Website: macys
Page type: cart
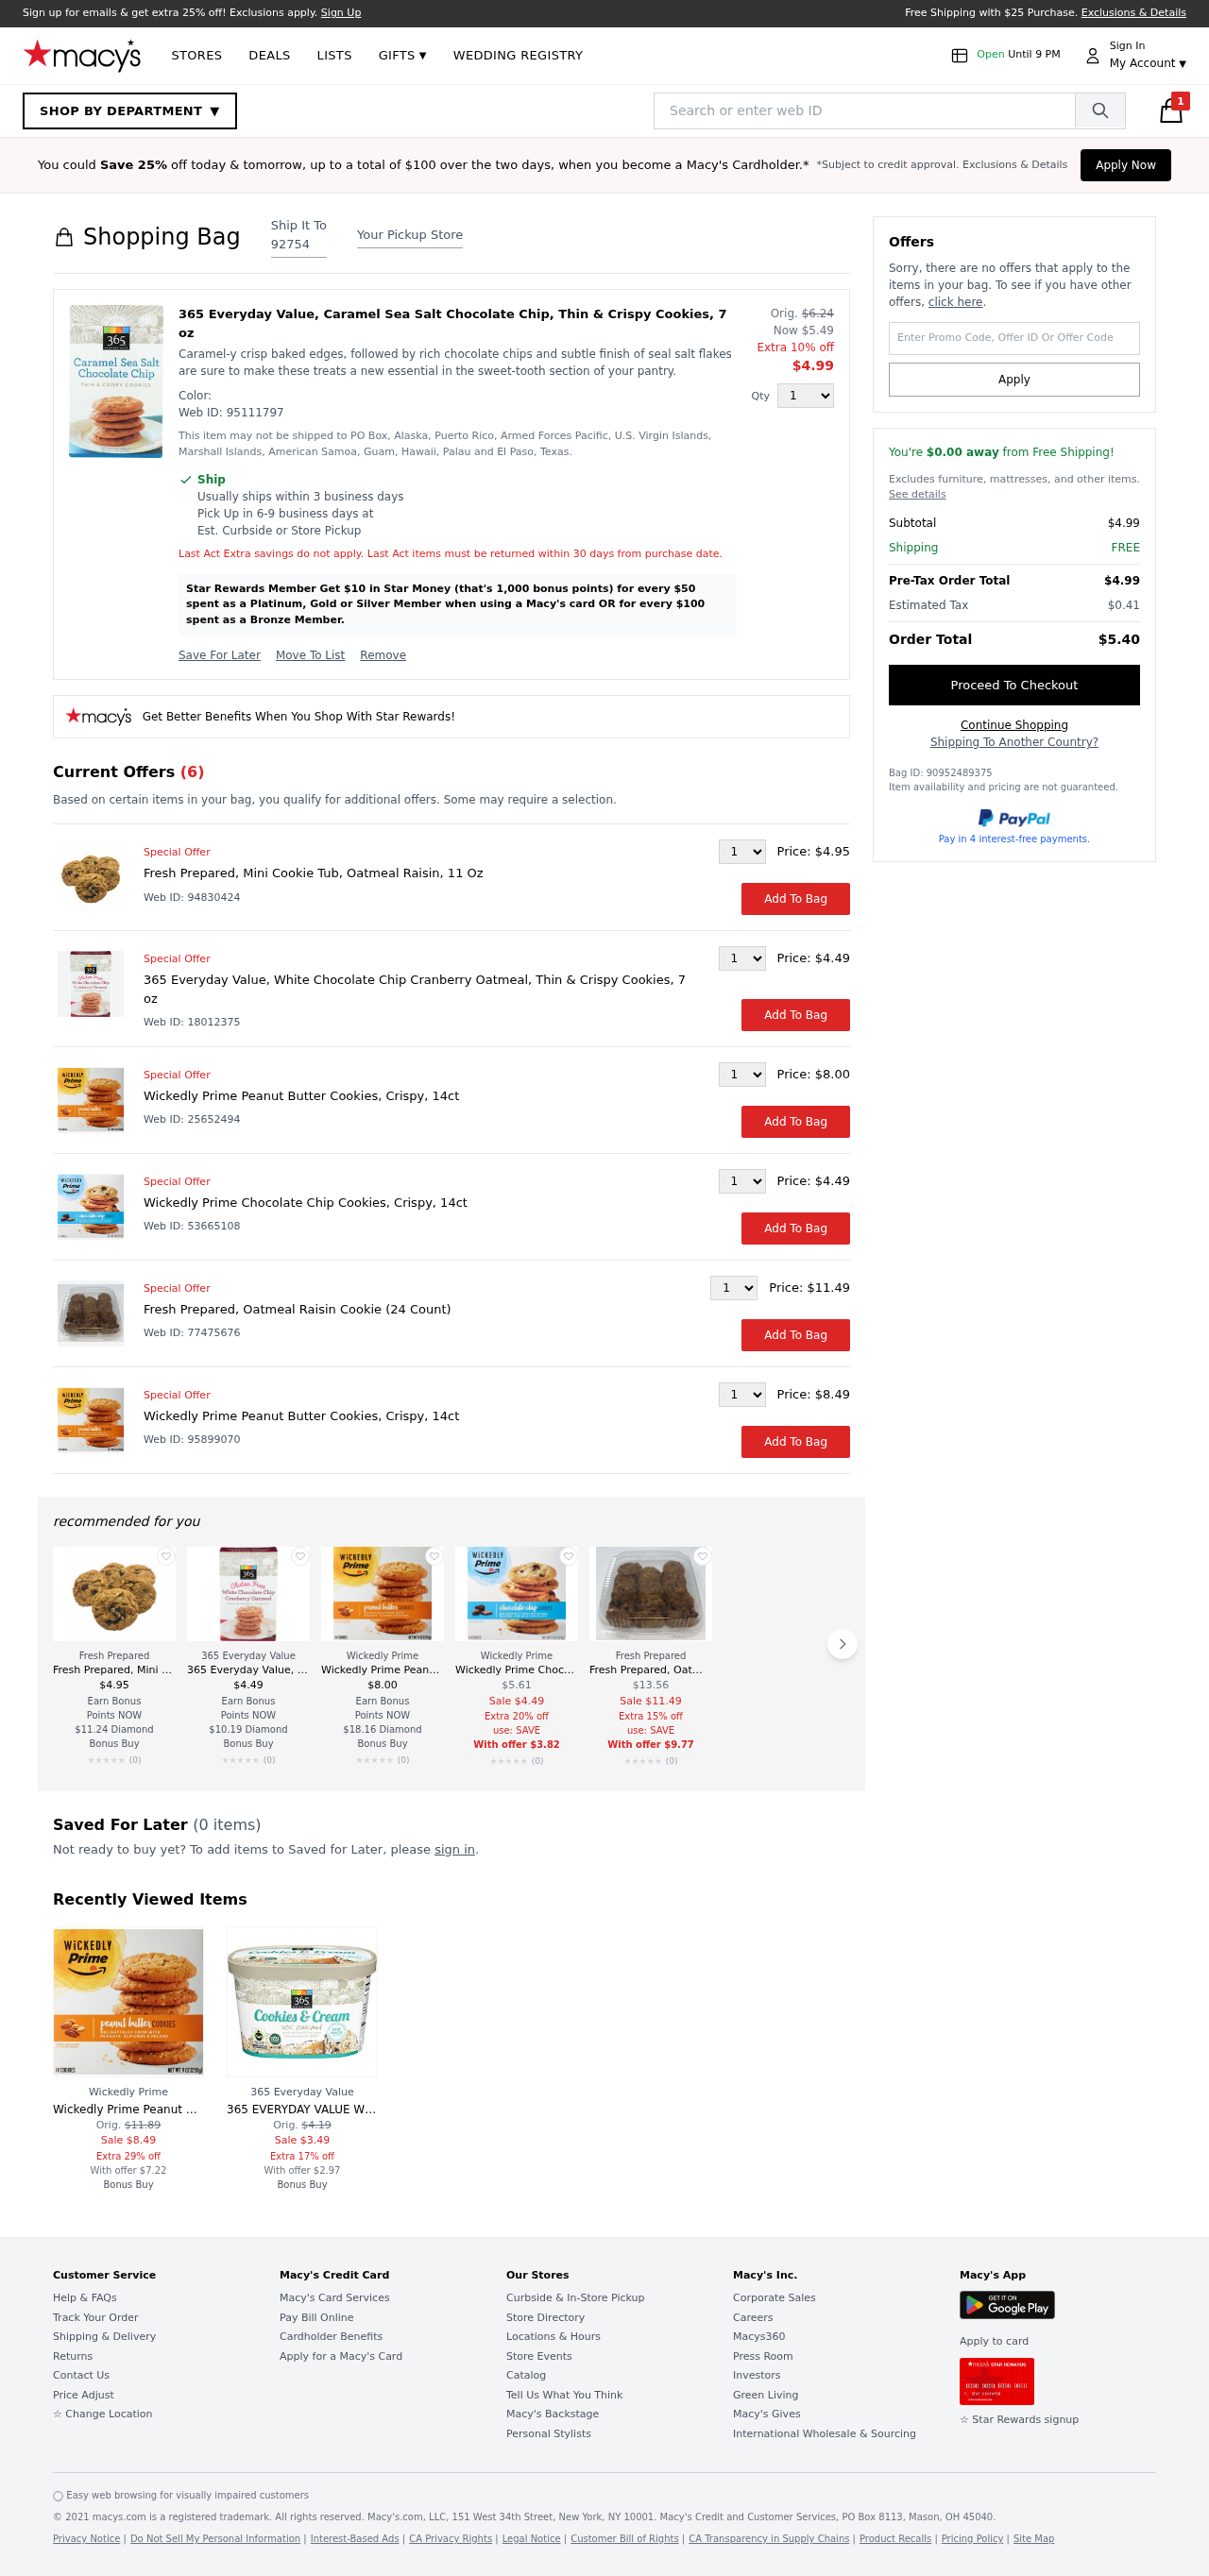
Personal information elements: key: PII_POSTCODE
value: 92754
Product elements: key: PRODUCT1_DESC
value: Caramel-y crisp baked edges, followed by rich chocolate chips and subtle finish of seal salt flakes are sure to make these treats a new essential in the sweet-tooth section of your pantry.
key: PRODUCT1_NAME
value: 365 Everyday Value, Caramel Sea Salt Chocolate Chip, Thin & Crispy Cookies, 7 oz
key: PRODUCT1_PRICE
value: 4.99
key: PRODUCT1_QUANTITY
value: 1
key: PRODUCT2_BRAND
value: Fresh Prepared
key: PRODUCT2_NAME
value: Fresh Prepared, Mini Cookie Tub, Oatmeal Raisin, 11 Oz
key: PRODUCT2_PRICE
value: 4.95
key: PRODUCT3_BRAND
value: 365 Everyday Value
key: PRODUCT3_NAME
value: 365 Everyday Value, White Chocolate Chip Cranberry Oatmeal, Thin & Crispy Cookies, 7 oz
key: PRODUCT3_PRICE
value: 4.49
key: PRODUCT4_BRAND
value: Wickedly Prime
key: PRODUCT4_NAME
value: Wickedly Prime Peanut Butter Cookies, Crispy, 14ct
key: PRODUCT4_PRICE
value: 8
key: PRODUCT5_BRAND
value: Wickedly Prime
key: PRODUCT5_NAME
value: Wickedly Prime Chocolate Chip Cookies, Crispy, 14ct
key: PRODUCT5_PRICE
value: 4.49
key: PRODUCT6_BRAND
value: Fresh Prepared
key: PRODUCT6_NAME
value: Fresh Prepared, Oatmeal Raisin Cookie (24 Count)
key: PRODUCT6_PRICE
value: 11.49
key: PRODUCT7_BRAND
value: Wickedly Prime
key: PRODUCT7_NAME
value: Wickedly Prime Peanut Butter Cookies, Crispy, 14ct
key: PRODUCT7_PRICE
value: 8.49
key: PRODUCT8_BRAND
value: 365 Everyday Value
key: PRODUCT8_NAME
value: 365 EVERYDAY VALUE Whole Trade Cookies And Cream Ice Cream, 1.75 QT
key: PRODUCT8_PRICE
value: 3.49
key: PRODUCT1_ORIGINAL_PRICE
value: $6.24
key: PRODUCT1_SALE_PRICE
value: $5.49
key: PRODUCT5_ORIGINAL_PRICE
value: $5.61
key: PRODUCT6_ORIGINAL_PRICE
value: $13.56
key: PRODUCT7_ORIGINAL_PRICE
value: $11.89
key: PRODUCT8_ORIGINAL_PRICE
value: $4.19
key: PRODUCT1_WEB_ID
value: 95111797
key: PRODUCT2_WEB_ID
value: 94830424
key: PRODUCT3_WEB_ID
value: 18012375
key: PRODUCT4_WEB_ID
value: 25652494
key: PRODUCT5_WEB_ID
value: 53665108
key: PRODUCT6_WEB_ID
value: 77475676
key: PRODUCT7_WEB_ID
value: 95899070
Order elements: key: ORDER_COUNT
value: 1
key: ORDER_SUBTOTAL
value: $4.99
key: ORDER_SHIPPING_COST
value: FREE
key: ORDER_TOTAL
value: $4.99
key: ORDER_TAX
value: $0.41
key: ORDER_GRAND_TOTAL
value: $5.40
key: ORDER_BAG_ID
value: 90952489375
Search elements: key: HEADER_SEARCH
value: Search or enter web ID